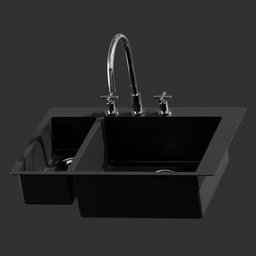
Label: appliances